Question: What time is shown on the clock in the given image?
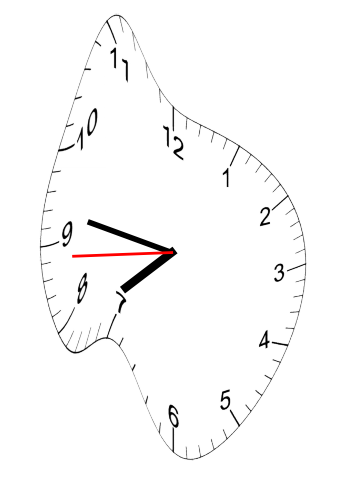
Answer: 07:46:44